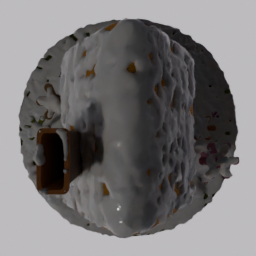
Label: decoration